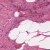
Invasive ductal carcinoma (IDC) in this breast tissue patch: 0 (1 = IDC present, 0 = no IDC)